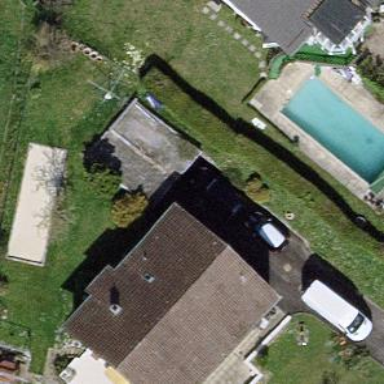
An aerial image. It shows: Garage.